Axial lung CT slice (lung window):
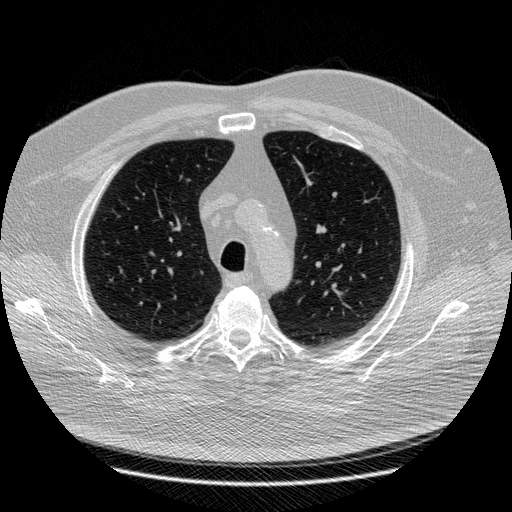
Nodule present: no